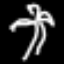
Label: palm tree